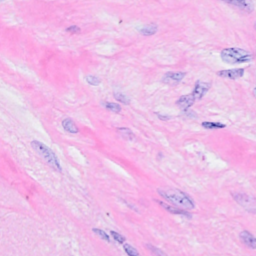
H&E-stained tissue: Breast